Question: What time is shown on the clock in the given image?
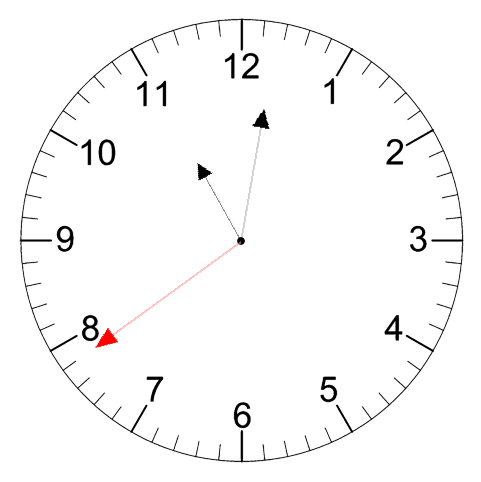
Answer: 11:01:39